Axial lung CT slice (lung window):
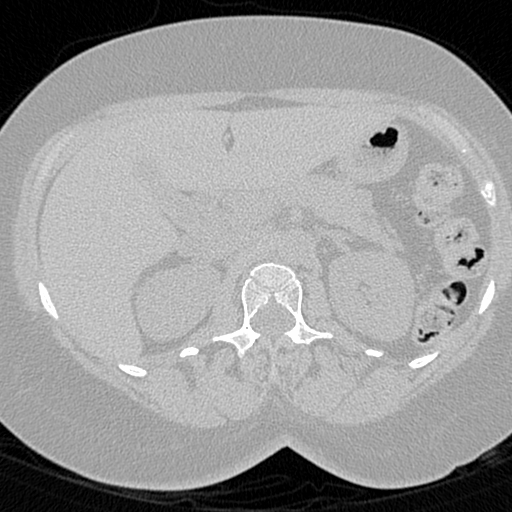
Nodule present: no